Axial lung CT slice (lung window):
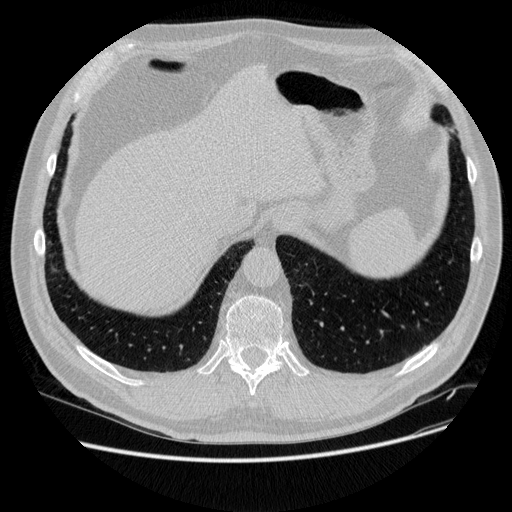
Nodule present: no